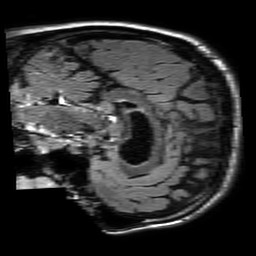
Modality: FLAIR
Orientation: sagittal
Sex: male
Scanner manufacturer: philips
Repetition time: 11 s
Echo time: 0.125 s